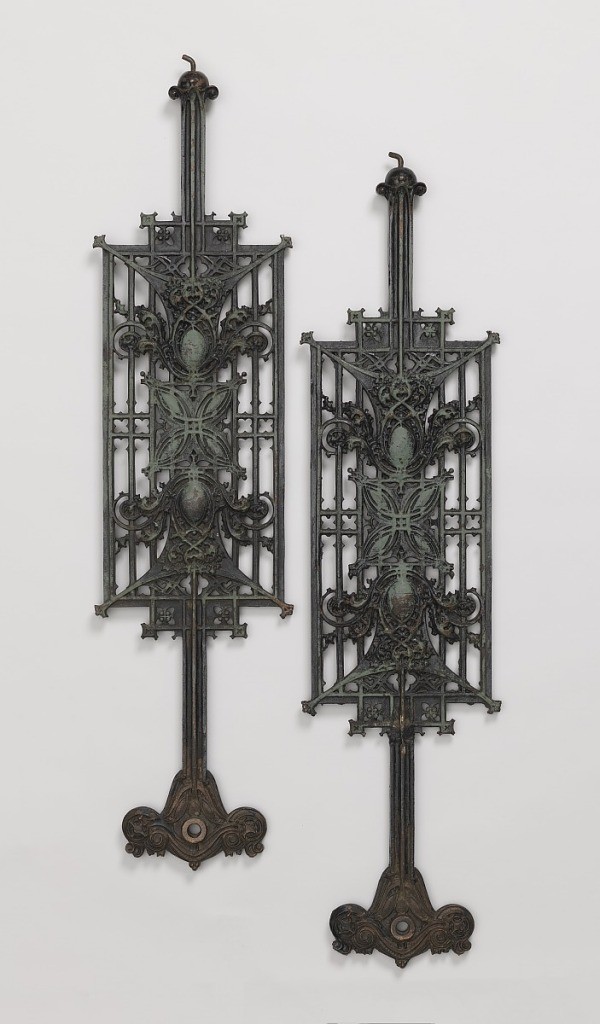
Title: Schlesinger and Mayer Department Store
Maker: Louis Henry Sullivan, American, 1856–1924
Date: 1903–1904
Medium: Cast iron
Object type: Balustrade Panels
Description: Balustrade panel from an interior stairway. Stylized leaves and berries form a symmetrical arrangement.